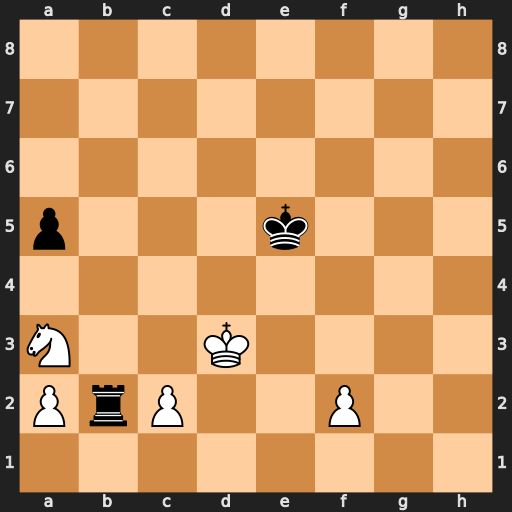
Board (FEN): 8/8/8/p3k3/8/N2K4/PrP2P2/8
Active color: w
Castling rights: -
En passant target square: -
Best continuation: Nc4+ Kf6 Nxb2